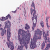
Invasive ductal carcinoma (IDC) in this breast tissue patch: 1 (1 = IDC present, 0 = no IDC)